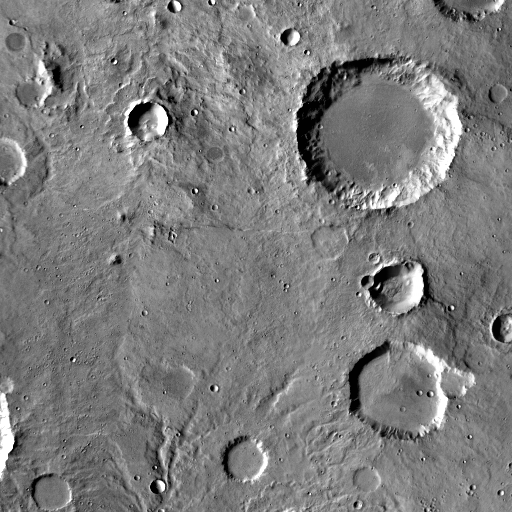
Crater classes present: Background, Other, Layered, Buried, Secondary